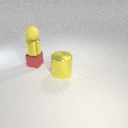
small yellow metal cylinder below small yellow rubber sphere